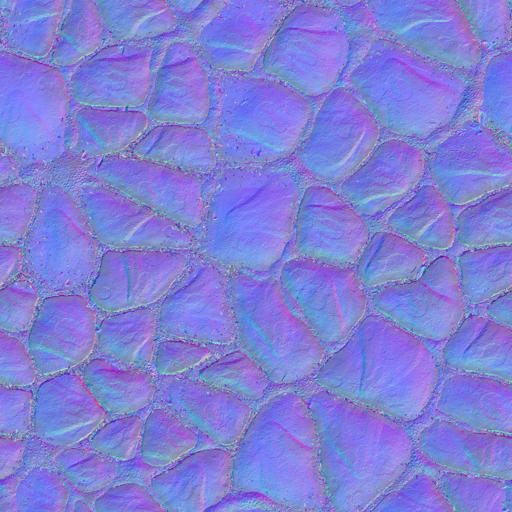
black dark old random tiled tiles